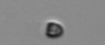
Label: nanoplankton_mix